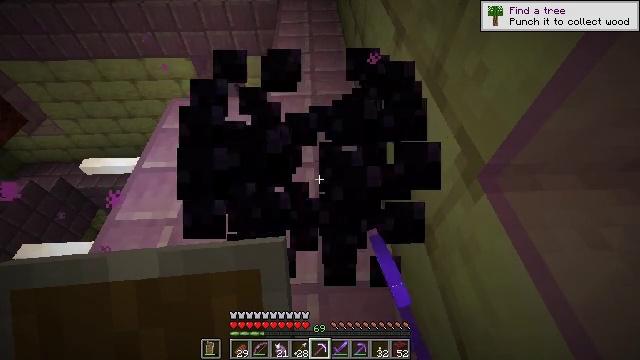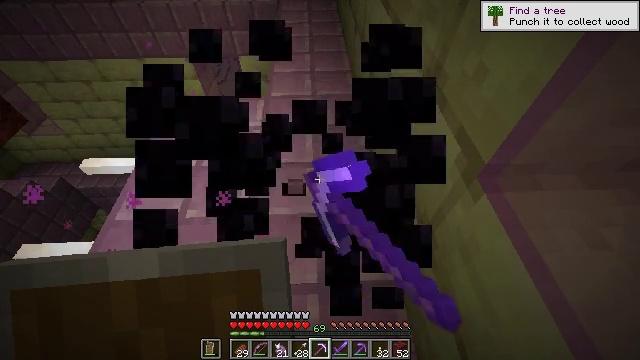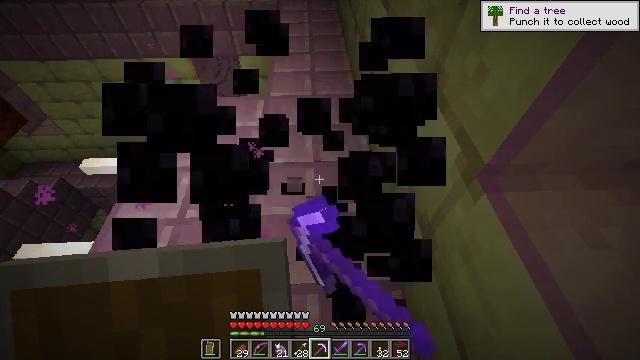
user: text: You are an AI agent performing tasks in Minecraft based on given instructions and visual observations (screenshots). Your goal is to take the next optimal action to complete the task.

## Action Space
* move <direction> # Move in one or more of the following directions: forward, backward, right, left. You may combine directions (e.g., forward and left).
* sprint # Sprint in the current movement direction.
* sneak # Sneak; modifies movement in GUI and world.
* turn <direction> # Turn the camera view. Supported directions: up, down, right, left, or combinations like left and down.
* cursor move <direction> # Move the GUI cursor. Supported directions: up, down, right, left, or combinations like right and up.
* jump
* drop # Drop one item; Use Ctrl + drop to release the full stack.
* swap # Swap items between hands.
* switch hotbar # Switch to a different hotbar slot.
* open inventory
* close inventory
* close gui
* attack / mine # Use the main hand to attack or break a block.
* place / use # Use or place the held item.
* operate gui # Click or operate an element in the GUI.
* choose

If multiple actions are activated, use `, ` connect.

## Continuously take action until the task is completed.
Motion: motion action
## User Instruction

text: Retrieve the ender chest safely.
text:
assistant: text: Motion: attack / mine
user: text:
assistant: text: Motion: attack / mine
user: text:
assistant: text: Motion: attack / mine